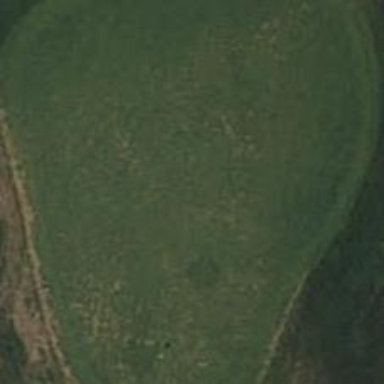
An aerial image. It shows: View of golf hole.